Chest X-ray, PA view. Patient: 19 years old, sex F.
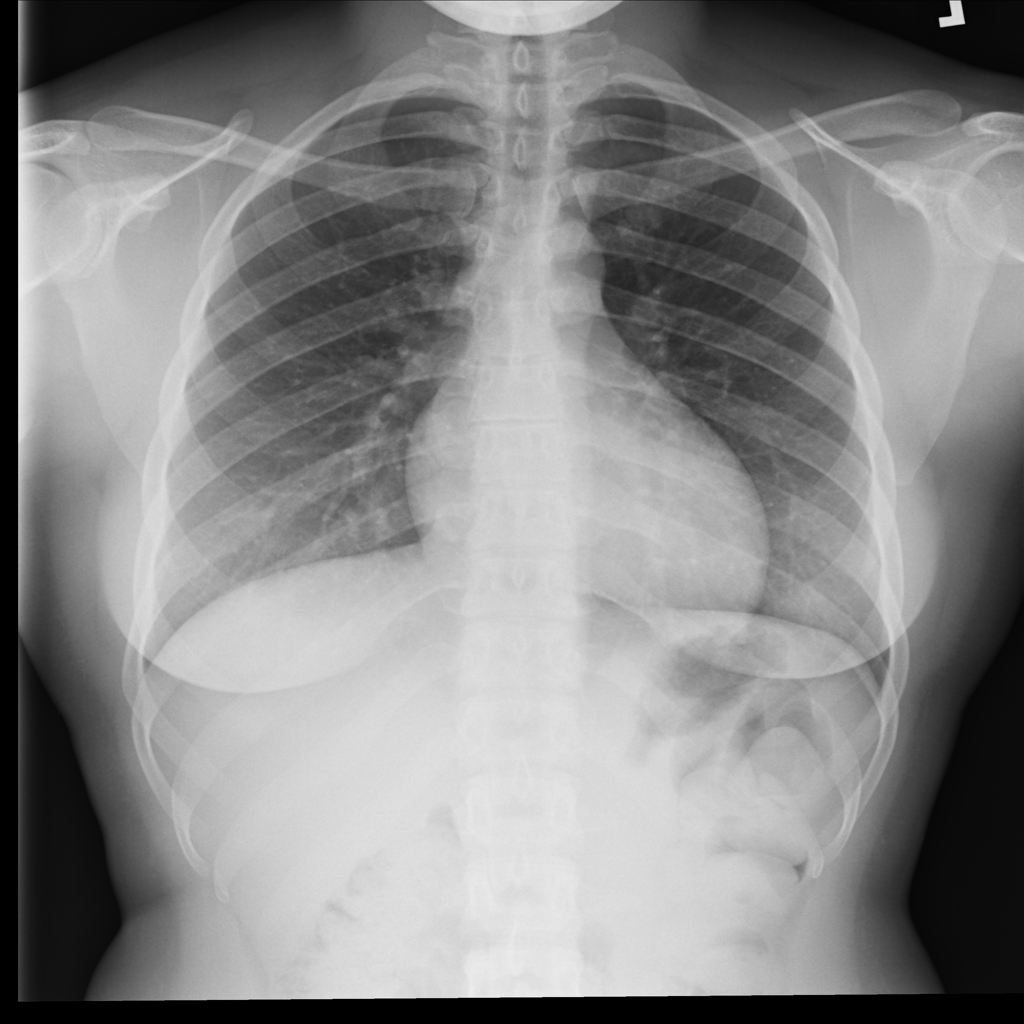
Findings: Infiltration